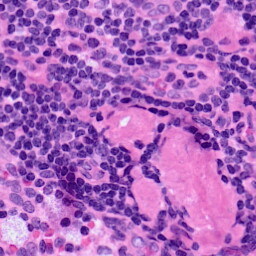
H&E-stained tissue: LymphNode